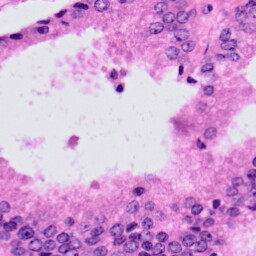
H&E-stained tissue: Prostate